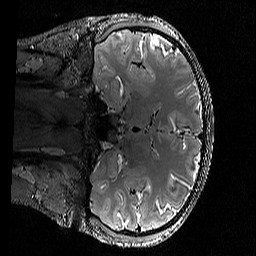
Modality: T2w
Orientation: coronal
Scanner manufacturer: siemens
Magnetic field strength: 3 T
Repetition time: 3.2 s
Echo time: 0.428 s